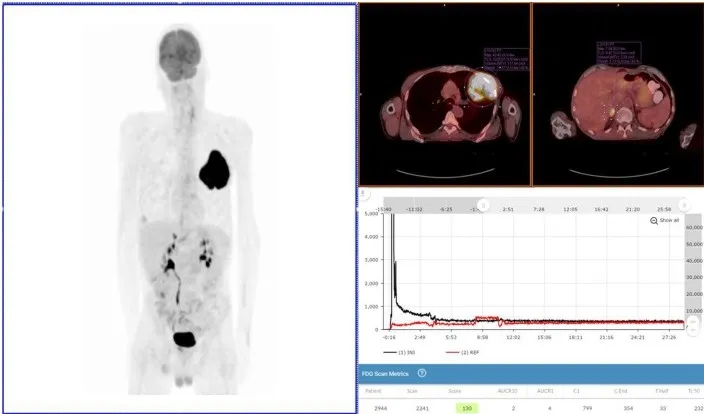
Exam 2:maximum intensity projection image, fused axial images, and time-activity curves of repeat PET/CT Scan. Repeat PET/CT MIP image (above left image), taken 3 days after first PET/CT and 65 min post-injection, reveals lung mass, right adrenal lesion, prostate lesion, and some minimal abnormal uptake in left forearm (radiotracer injection site was left hand). Black time-activity curve (lower right image) from injection arm sensor reveals a nearly ideal injection. Red time-activity curve (also lower right image) from contralateral arm sensor reveals expected uptake. Fused PET/CT images (upper right images) reveal left lobe mass (SUVmax 43) and adrenal lesion.
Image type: radiology (pet)